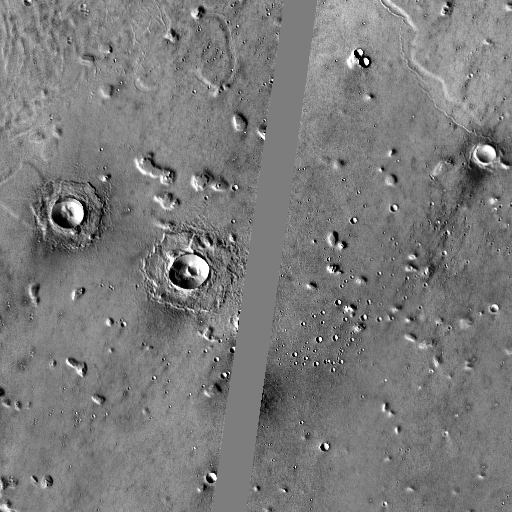
Crater classes present: Background, Other, Secondary